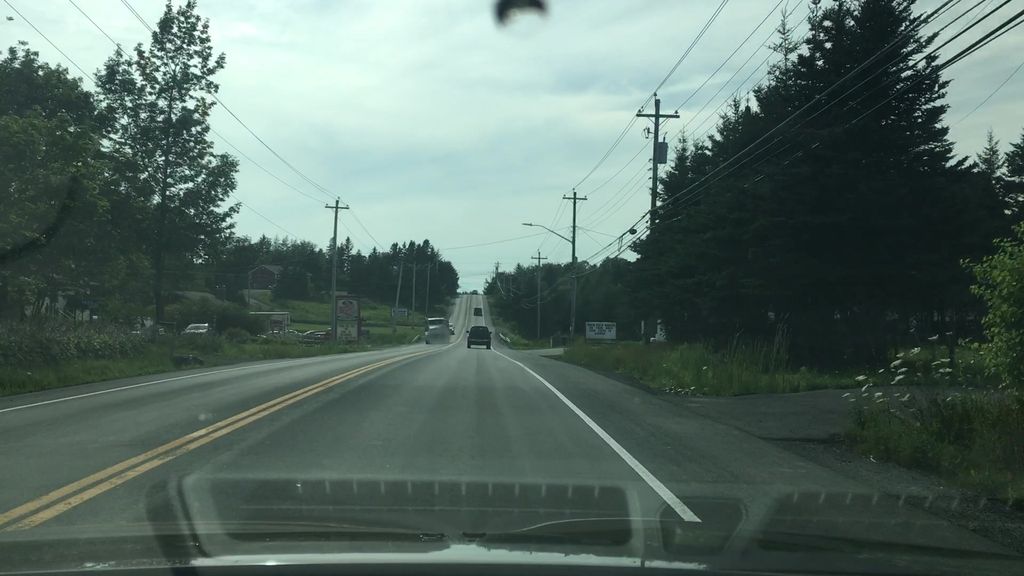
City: halifax